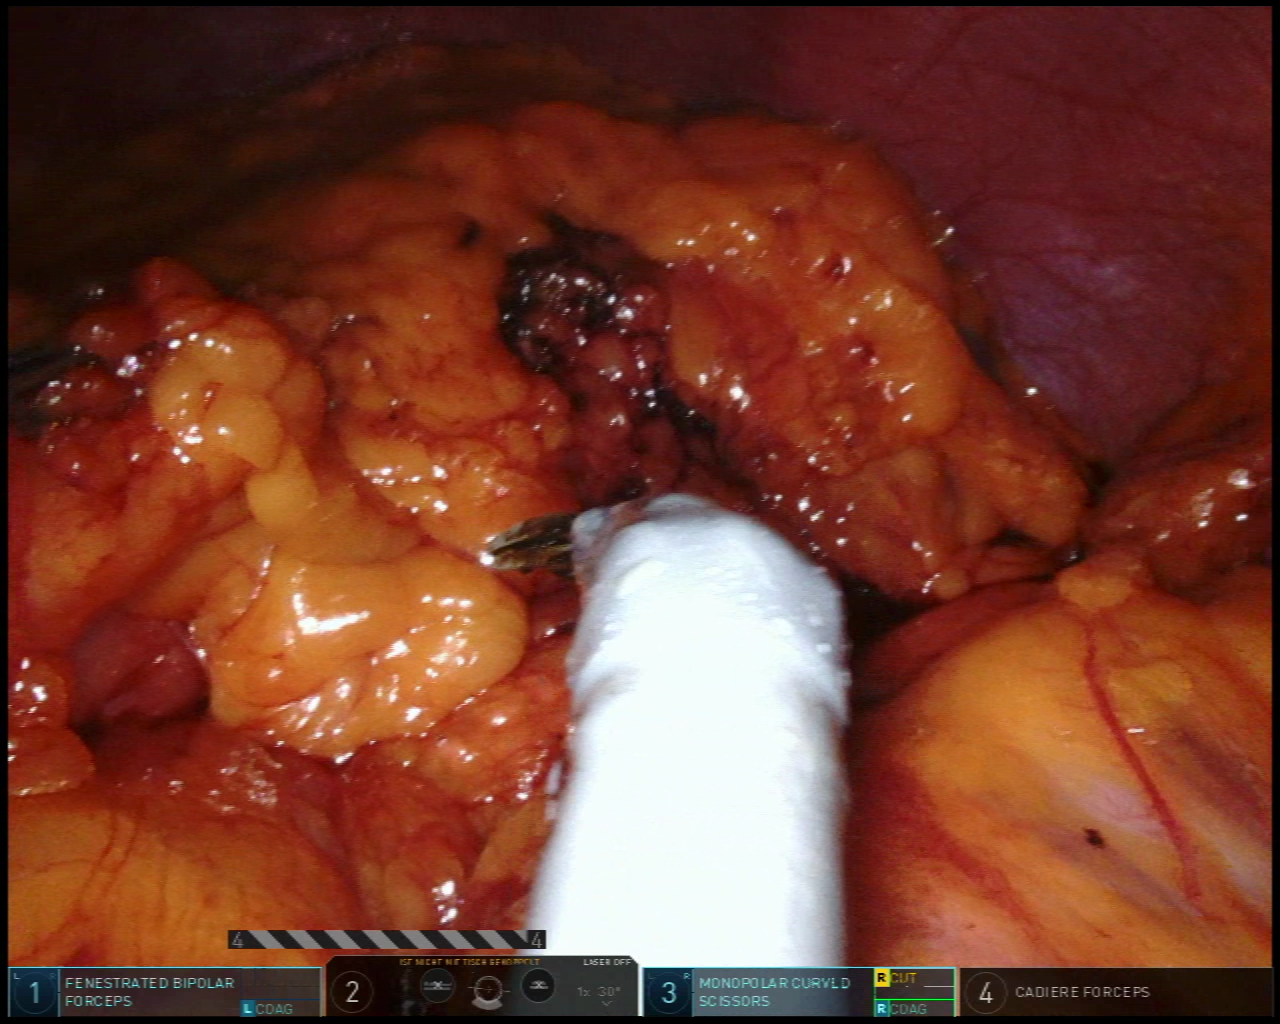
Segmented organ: stomach
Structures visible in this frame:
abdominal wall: yes
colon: yes
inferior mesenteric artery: no
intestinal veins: no
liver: no
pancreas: no
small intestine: no
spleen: no
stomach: yes
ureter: no
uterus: no
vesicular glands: no